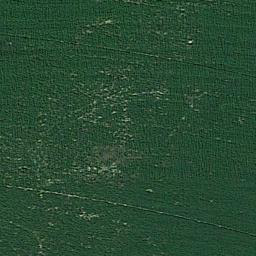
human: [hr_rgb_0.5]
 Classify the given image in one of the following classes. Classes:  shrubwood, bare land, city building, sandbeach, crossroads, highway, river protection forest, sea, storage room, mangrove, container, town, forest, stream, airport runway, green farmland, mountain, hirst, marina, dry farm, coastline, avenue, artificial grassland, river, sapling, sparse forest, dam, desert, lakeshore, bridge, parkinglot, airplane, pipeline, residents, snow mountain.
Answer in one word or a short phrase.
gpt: artificial grassland